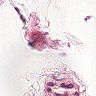
Metastatic tissue present: no